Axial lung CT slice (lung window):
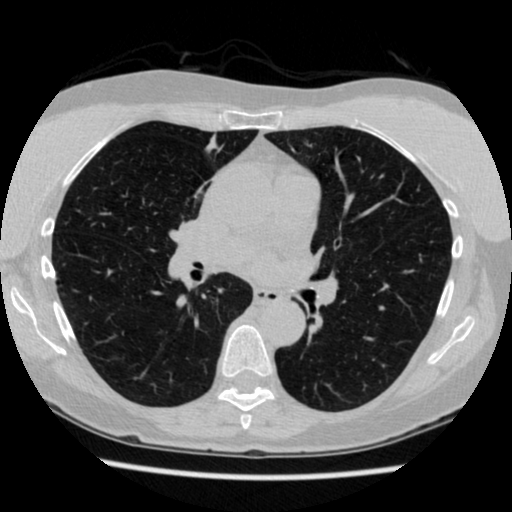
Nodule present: no